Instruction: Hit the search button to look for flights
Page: home
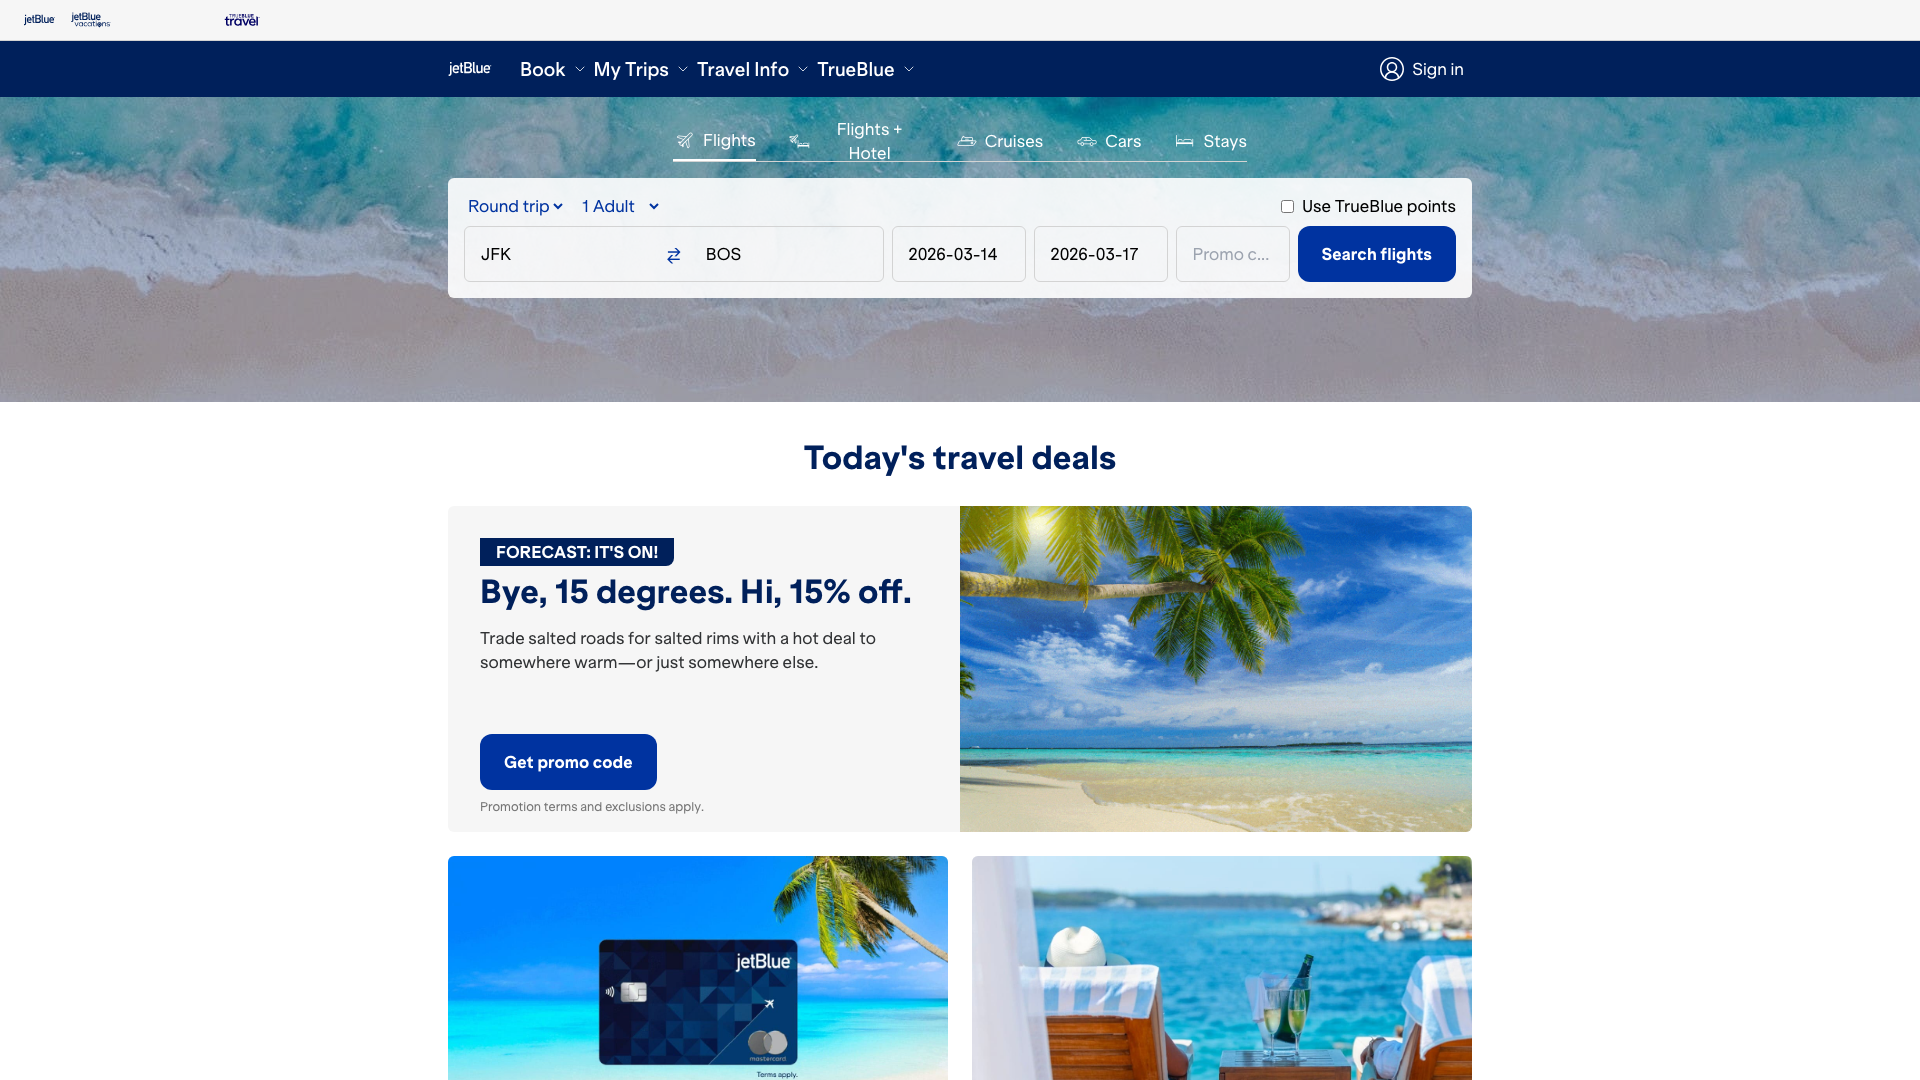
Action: click